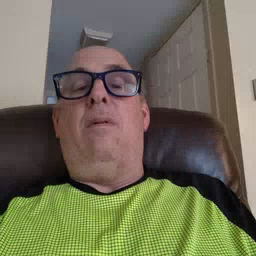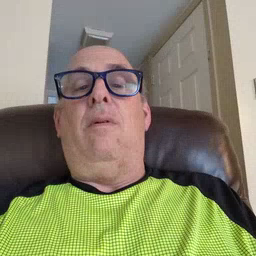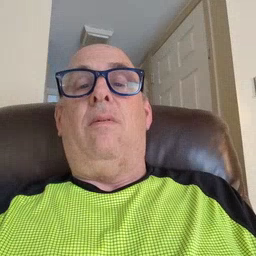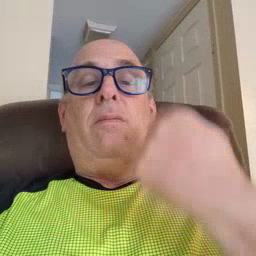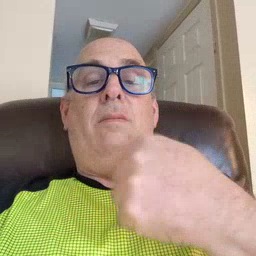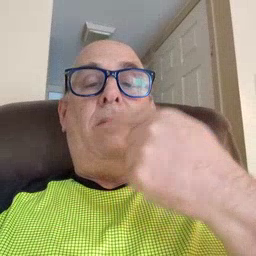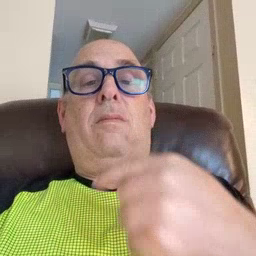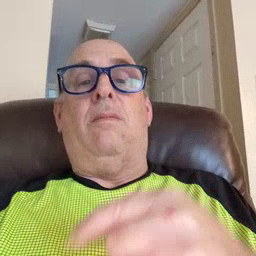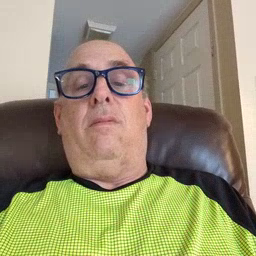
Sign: who